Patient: sex M, age 76
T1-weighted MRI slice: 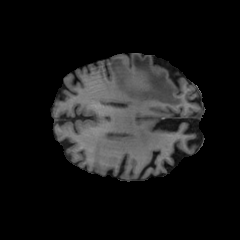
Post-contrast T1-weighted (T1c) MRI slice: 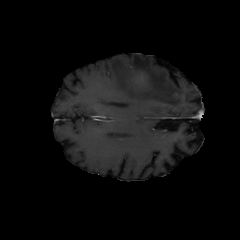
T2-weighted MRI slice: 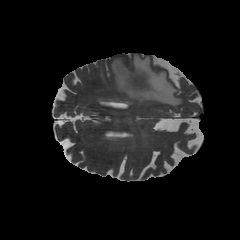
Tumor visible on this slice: yes
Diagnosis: Glioblastoma, IDH-wildtype
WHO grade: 4